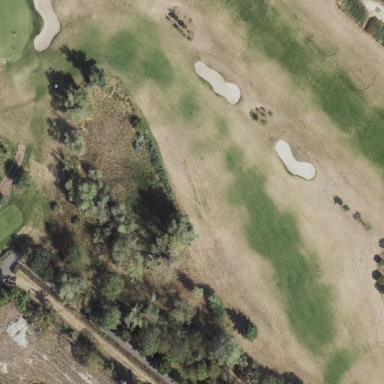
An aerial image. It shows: Golf fairway in the image.